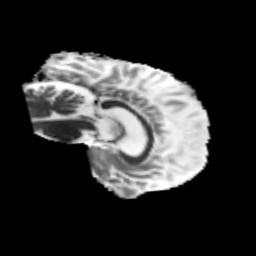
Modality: MD
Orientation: sagittal
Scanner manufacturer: siemens
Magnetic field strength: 3 T
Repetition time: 8.8 s
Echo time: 0.085 s